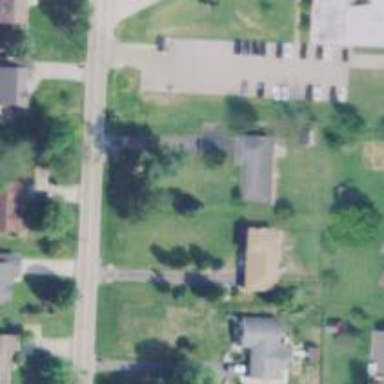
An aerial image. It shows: Driveway.